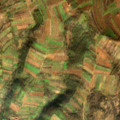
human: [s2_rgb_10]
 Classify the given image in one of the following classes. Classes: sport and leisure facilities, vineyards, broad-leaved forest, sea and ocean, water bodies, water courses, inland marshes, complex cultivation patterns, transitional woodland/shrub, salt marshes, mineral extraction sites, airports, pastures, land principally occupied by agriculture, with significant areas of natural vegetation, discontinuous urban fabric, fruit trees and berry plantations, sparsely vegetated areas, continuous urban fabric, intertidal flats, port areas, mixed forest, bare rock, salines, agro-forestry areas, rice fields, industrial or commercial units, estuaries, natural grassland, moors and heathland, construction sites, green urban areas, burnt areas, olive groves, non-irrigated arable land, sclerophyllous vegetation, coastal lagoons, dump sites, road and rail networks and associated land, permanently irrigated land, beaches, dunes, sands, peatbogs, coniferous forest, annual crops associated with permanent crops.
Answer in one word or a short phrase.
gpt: complex cultivation patterns, land principally occupied by agriculture, with significant areas of natural vegetation, transitional woodland/shrub